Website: home-depot
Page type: review-order
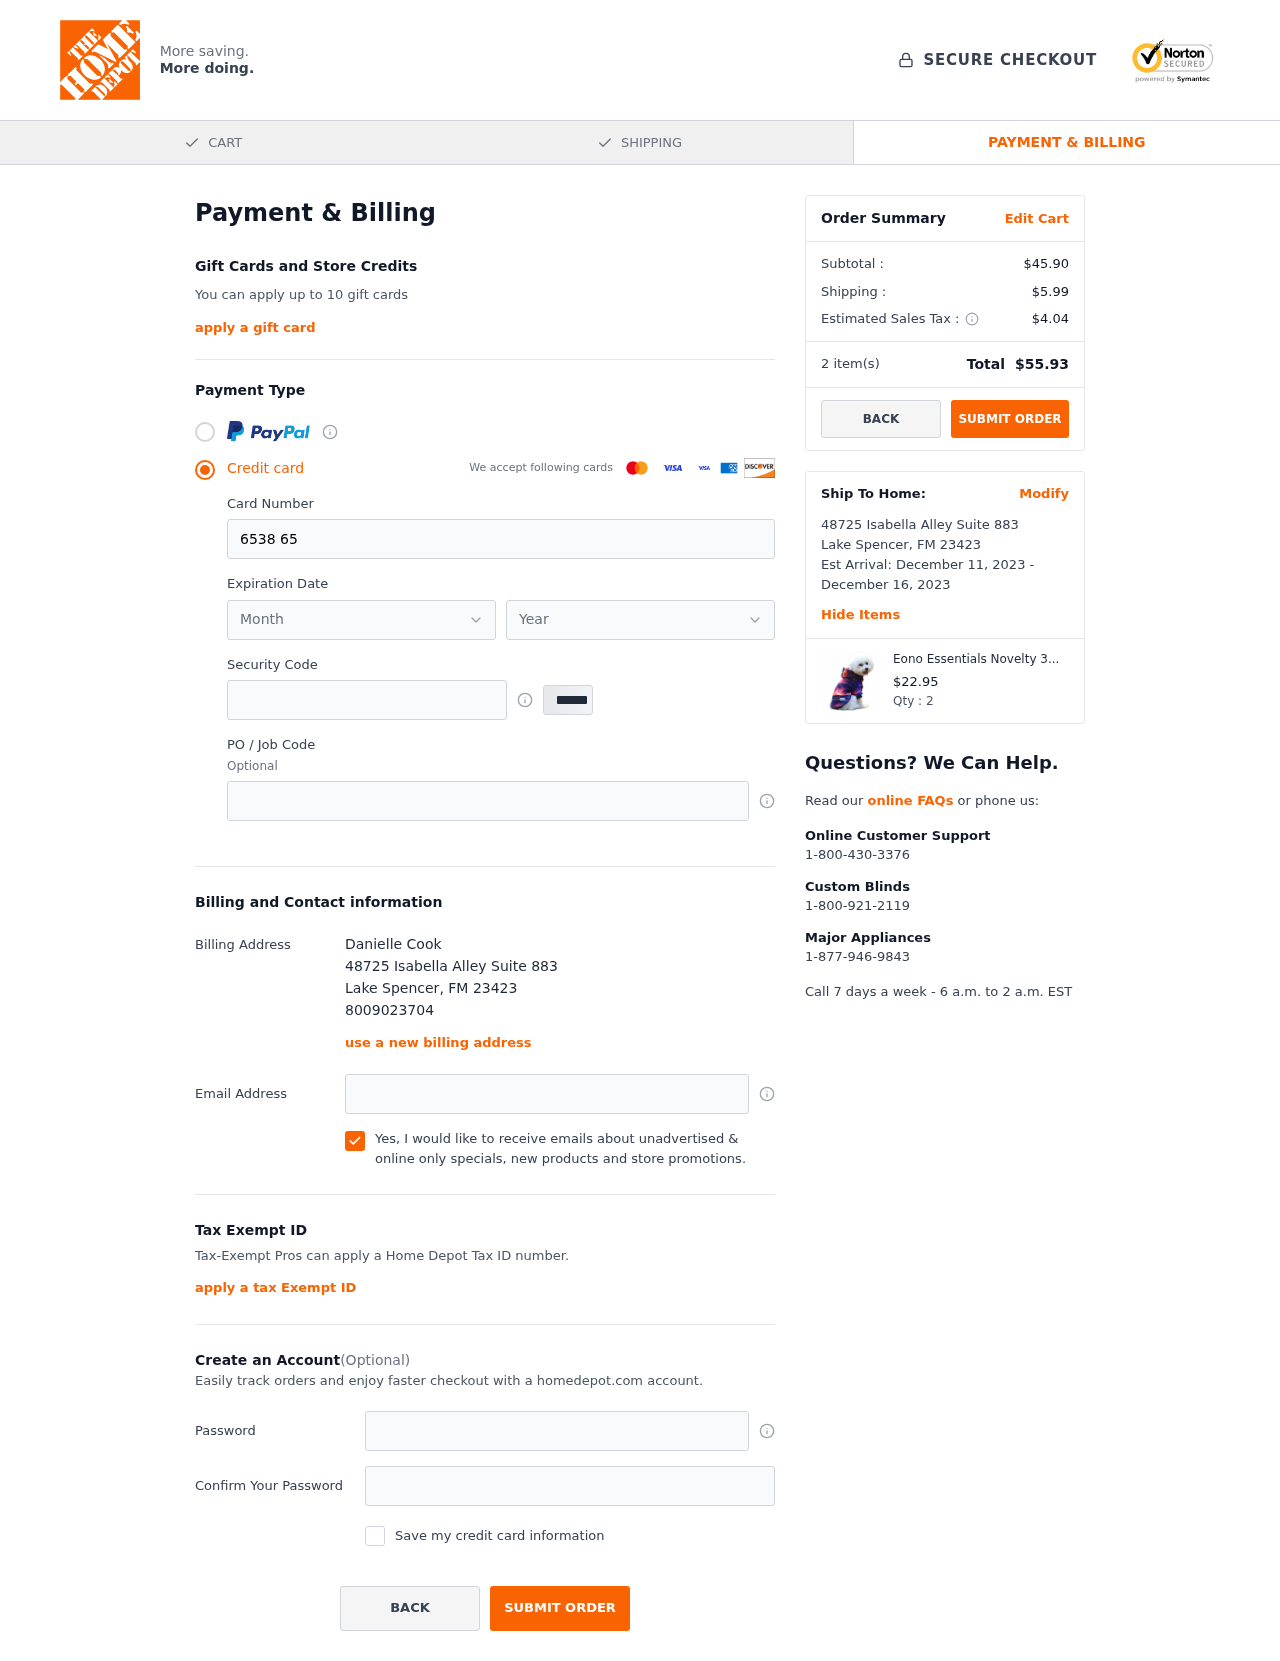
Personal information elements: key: PII_CARD_EXPIRY_MONTH
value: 11
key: PII_CARD_EXPIRY_YEAR
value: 28
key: PII_CITY
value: Lake Spencer
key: PII_FULLNAME
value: Danielle Cook
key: PII_PHONE
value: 8009023704
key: PII_POSTCODE
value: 23423
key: PII_STATE_ABBR
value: FM
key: PII_STREET
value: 48725 Isabella Alley Suite 883
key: PII_CARD_NUMBER
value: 6538 6511 4215 3574
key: PII_CARD_CVV
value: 275
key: PII_EMAIL
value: dcook@yahoo.com
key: PII_STREET2
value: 48725 Isabella Alley Suite 883
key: PII_STATE
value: FM
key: PII_POSTCODE2
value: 23423
Product elements: key: PRODUCT1_NAME
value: Eono Essentials Novelty 3D Print Starry Sky Basic Dog Hoodie Polyester Pet Sweatshirt for Small Medi
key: PRODUCT1_PRICE
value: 22.95
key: PRODUCT1_QUANTITY
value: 2
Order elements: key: ORDER_SUBTOTAL
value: $45.90
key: ORDER_SHIPPING_COST
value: $5.99
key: ORDER_TAX
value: $4.04
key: ORDER_NUM_ITEMS
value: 2
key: ORDER_TOTAL
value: $55.93
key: ORDER_SHIPPING_DATE
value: December 11, 2023
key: ORDER_DELIVERY_DATE
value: December 16, 2023